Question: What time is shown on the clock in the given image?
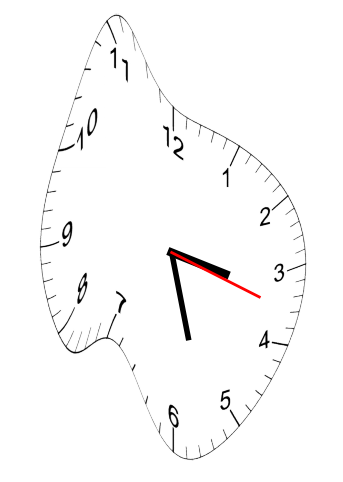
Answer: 03:27:18